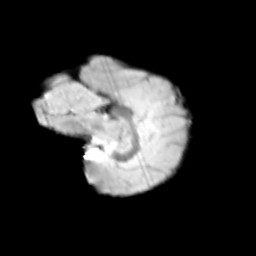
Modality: T2w
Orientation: sagittal
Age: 10
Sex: female
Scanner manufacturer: siemens
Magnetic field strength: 3 T
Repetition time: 3.8 s
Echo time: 0.07 s